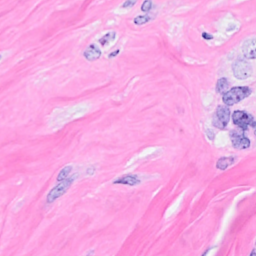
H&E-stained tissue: Breast